Question: I am only a couple weeks into learning coding with Python and OpenCV, but StackOverflow has helped me numerous times. However I cant seem to figure this issue out so decided to ask my first question.
- - - -
I am struggling with the last part. I know I need to create a mask somehow then place the mask over the original image.
How do I create the correct type of mask? And how do I place the mask on top of the original image?

This is my code:
'''
import cv2
import numpy as np
# Load image
image = cv2.imread('Resources/X.png')
# Grayscale
gray = cv2.cvtColor(image, cv2.COLOR_BGR2GRAY)
# Find Canny edges
edged = cv2.Canny(gray, 30, 200)
# Finding Contours
contours, hierarchy = cv2.findContours(edged,
cv2.RETR_EXTERNAL, cv2.CHAIN_APPROX_NONE)
cv2.imshow('Canny Edges After Contouring', edged)
print("Number of Contours found = " + str(len(contours)))
cv2.waitKey(0)
# Largest contour
c = max(contours, key=cv2.contourArea)
# Not sure what to do from here. Attempt below:
mask = np.zeros(image.shape, np.uint8) # What is this actually doing? what does np.unit8 mean?
cv2.drawContours(mask, c, -1, (255, 255, 255), 1) # I am drawing the correct outline/contour
cv2.imshow('Mask', mask)
cv2.waitKey(0)
'''
Any help would be appreciated.
Thanks
Chris
EDIT:
I managed to do it but not exactly sure what I am doing :-(
How would I get a different color background? I presume I have to fill the blank_mask with another color?
Also not sure what the bitwise function is actually doing.
'''
blank_mask = np.zeros(image.shape, dtype=np.uint8)
cv2.fillPoly(blank_mask, [c], (255,255,255))
blank_mask = cv2.cvtColor(blank_mask, cv2.COLOR_BGR2GRAY)
result = cv2.bitwise_and(original,original,mask=blank_mask)
cv2.imshow('Result', result)
'''
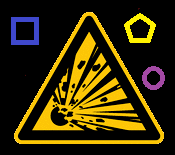
Answer: Here is one way to change the background on your image using Python/OpenCV.
- - - - - - - - - -
<URL>
'''
import cv2
import numpy as np
# Read image
img = cv2.imread('shapes.png')
hh, ww = img.shape[:2]
# threshold on black
# Define lower and uppper limits of what we call "white-ish"
lower = np.array([0, 0, 0])
upper = np.array([0, 0, 0])
# Create mask to only select black
thresh = cv2.inRange(img, lower, upper)
# invert mask so shapes are white on black background
thresh_inv = 255 - thresh
# get the largest contour
contours = cv2.findContours(thresh_inv, cv2.RETR_EXTERNAL, cv2.CHAIN_APPROX_SIMPLE)
contours = contours[0] if len(contours) == 2 else contours[1]
big_contour = max(contours, key=cv2.contourArea)
# draw white contour on black background as mask
mask = np.zeros((hh,ww), dtype=np.uint8)
cv2.drawContours(mask, [big_contour], 0, (255,255,255), cv2.FILLED)
# invert mask so shapes are white on black background
mask_inv = 255 - mask
# create new (blue) background
bckgnd = np.full_like(img, (255,0,0))
# apply mask to image
image_masked = cv2.bitwise_and(img, img, mask=mask)
# apply inverse mask to background
bckgnd_masked = cv2.bitwise_and(bckgnd, bckgnd, mask=mask_inv)
# add together
result = cv2.add(image_masked, bckgnd_masked)
# save results
cv2.imwrite('shapes_inverted_mask.jpg', mask_inv)
cv2.imwrite('shapes_masked.jpg', image_masked)
cv2.imwrite('shapes_bckgrnd_masked.jpg', bckgnd_masked )
cv2.imwrite('shapes_result.jpg', result)
cv2.imshow('mask', mask)
cv2.imshow('image_masked', image_masked)
cv2.imshow('bckgrnd_masked', bckgnd_masked)
cv2.imshow('result', result)
cv2.waitKey(0)
cv2.destroyAllWindows()
'''
Mask image from largest contour:
<URL>
Image masked:
<URL>
Background masked:
<URL>
Result:
<URL>